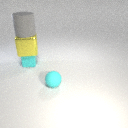
large gray rubber cylinder above large yellow metal cube